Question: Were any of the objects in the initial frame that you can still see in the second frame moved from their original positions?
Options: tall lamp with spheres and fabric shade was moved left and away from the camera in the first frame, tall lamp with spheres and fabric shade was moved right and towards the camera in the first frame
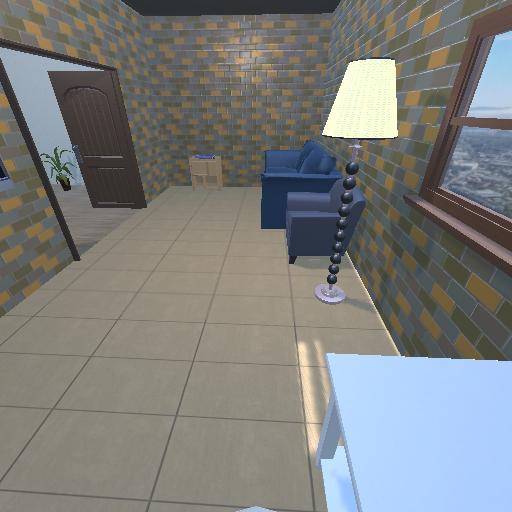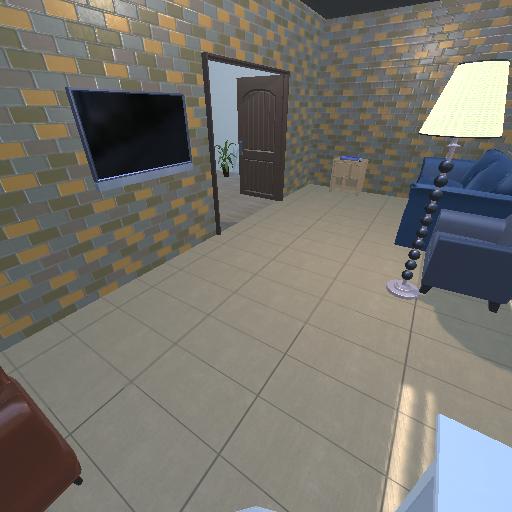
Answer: tall lamp with spheres and fabric shade was moved left and away from the camera in the first frame